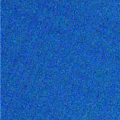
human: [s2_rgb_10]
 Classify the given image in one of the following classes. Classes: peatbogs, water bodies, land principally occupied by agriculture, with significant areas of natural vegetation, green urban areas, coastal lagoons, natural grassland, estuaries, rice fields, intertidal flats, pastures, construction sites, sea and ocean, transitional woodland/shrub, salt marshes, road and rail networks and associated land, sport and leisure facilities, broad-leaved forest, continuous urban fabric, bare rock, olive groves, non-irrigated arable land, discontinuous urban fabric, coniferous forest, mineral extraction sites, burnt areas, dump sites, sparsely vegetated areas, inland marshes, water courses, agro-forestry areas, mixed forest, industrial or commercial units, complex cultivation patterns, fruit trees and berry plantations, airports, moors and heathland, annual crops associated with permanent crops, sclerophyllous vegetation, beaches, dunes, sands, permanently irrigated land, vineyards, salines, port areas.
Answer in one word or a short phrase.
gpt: sea and ocean